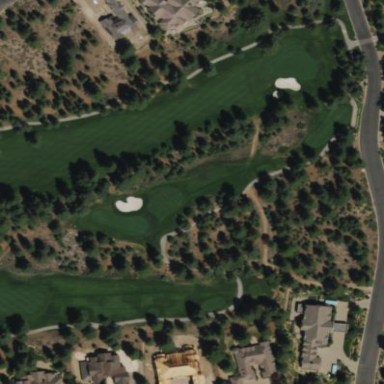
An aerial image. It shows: Area with grass used as rough in golf course.